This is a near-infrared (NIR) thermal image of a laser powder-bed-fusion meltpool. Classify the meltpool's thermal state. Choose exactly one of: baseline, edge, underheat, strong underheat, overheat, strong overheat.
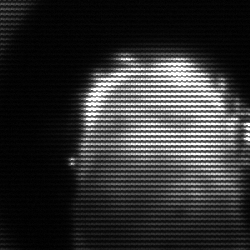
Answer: baseline